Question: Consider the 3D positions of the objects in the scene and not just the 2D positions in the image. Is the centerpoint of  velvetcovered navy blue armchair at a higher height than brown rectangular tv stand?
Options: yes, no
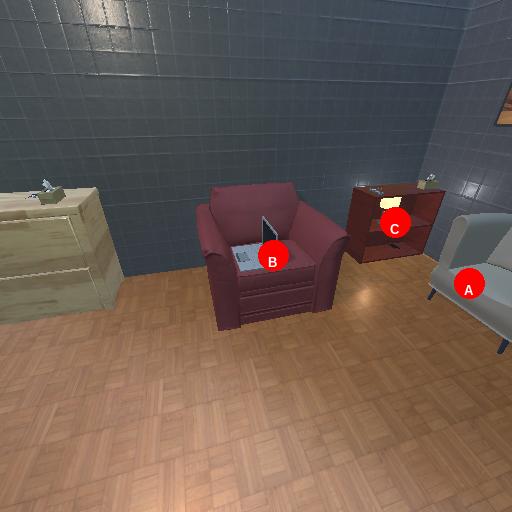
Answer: yes